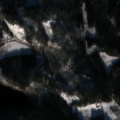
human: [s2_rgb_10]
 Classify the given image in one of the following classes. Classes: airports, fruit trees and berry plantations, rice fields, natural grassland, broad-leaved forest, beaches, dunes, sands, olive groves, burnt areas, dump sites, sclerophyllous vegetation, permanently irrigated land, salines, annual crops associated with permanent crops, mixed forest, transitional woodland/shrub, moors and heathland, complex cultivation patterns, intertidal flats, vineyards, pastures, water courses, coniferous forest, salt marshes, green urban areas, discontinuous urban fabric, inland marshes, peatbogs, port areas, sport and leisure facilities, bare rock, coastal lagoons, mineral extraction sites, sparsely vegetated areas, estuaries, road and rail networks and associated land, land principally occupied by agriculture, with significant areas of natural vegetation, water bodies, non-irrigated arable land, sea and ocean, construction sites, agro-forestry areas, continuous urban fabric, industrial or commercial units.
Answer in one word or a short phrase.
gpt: coniferous forest, mixed forest, water bodies